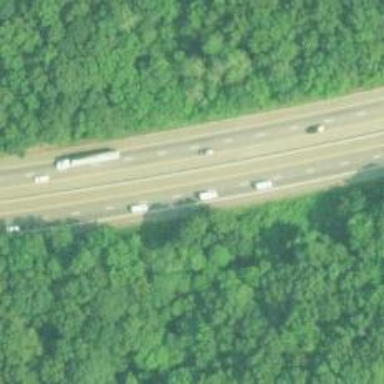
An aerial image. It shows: Motorway.